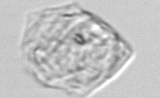
Label: detritus_transparent